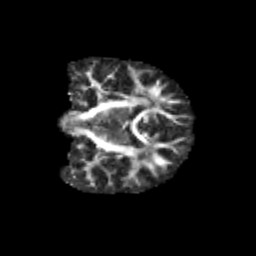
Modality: FA
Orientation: coronal
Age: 12
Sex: male
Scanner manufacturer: siemens
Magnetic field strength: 3 T
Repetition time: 3.8 s
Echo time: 0.07 s